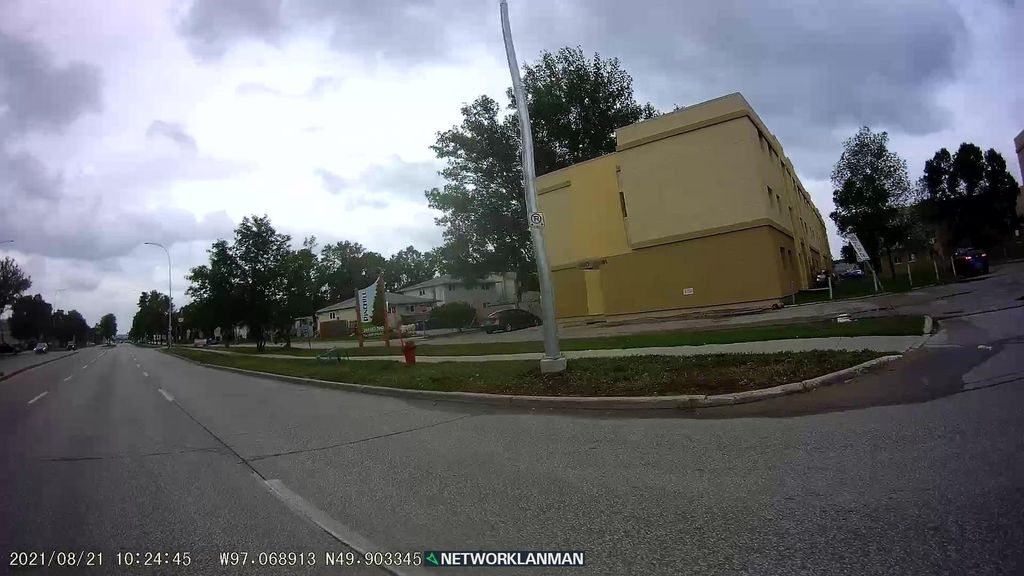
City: winnipeg